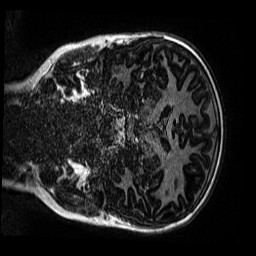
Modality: MP2RAGE
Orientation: coronal
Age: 9
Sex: female
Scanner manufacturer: siemens
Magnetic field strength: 3 T
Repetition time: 4 s
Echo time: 0.00299 s